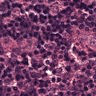
Metastatic tissue present: no